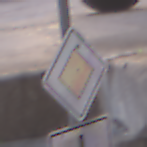
Verkehrszeichen: Vorfahrtsstrasse
Zusatzzeichen unten: VerlaufVorfahrtsstrasse3
Umgebung: Outdoor, Urban
Tageszeit: MorningAfternoon
Wetter: Clear
Licht: Natural
Jahreszeit: NotSpecified
Kontrast: LowContrast